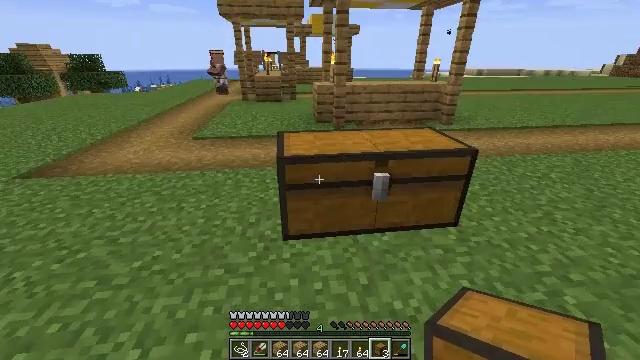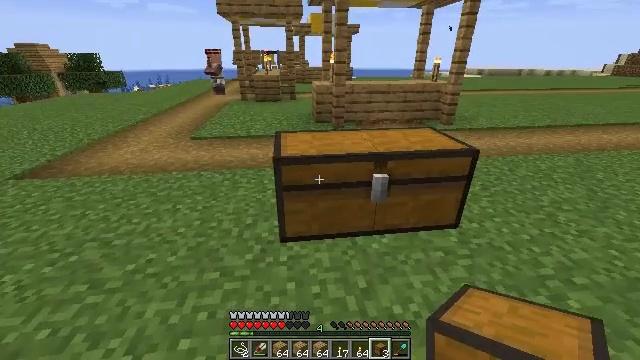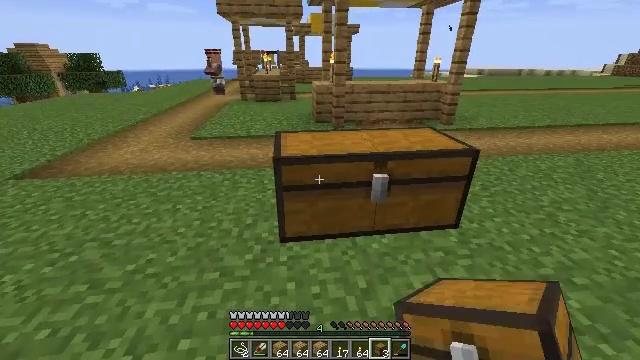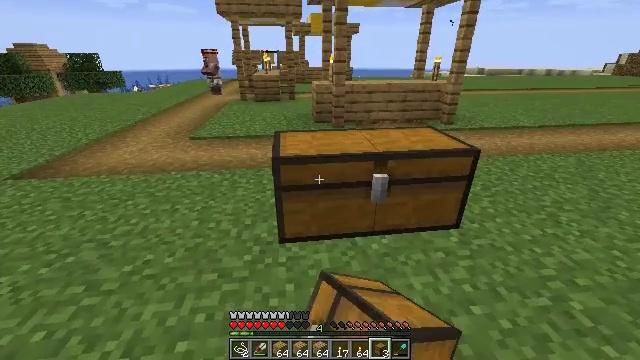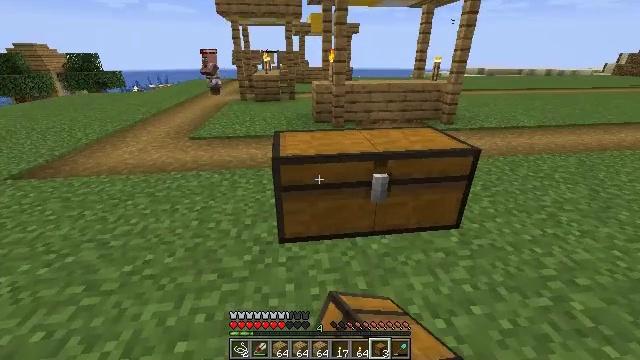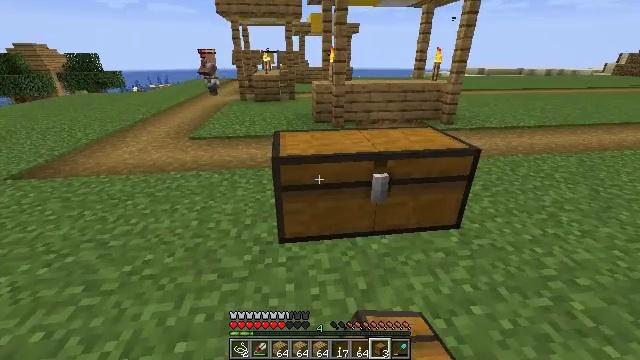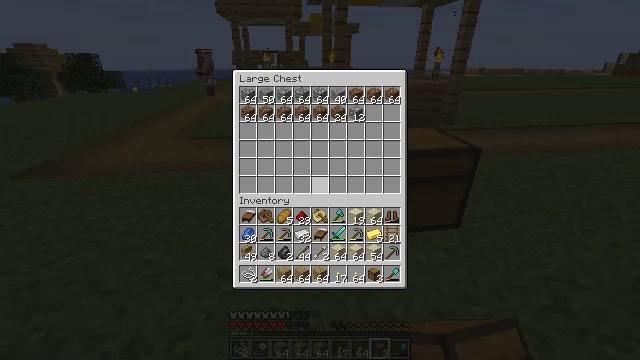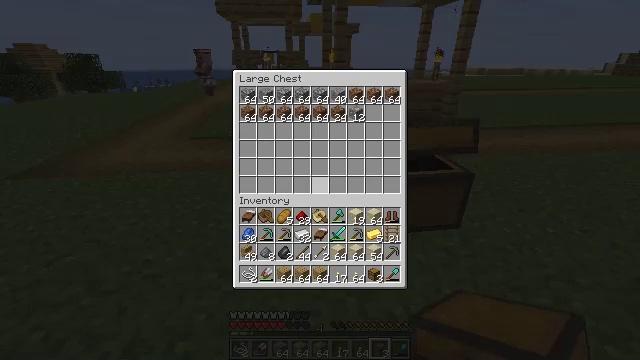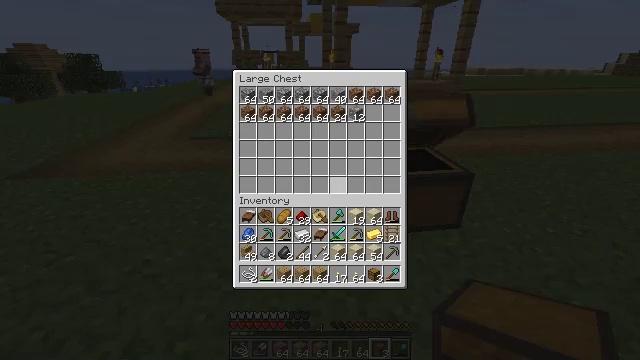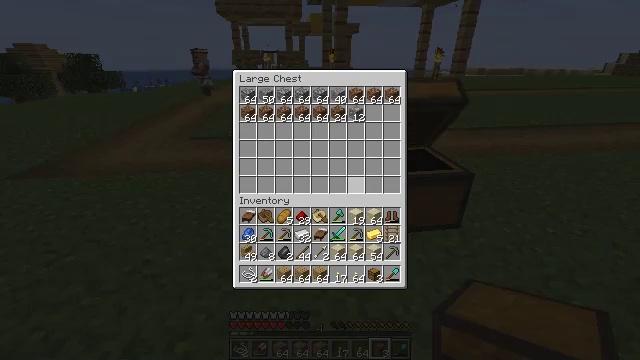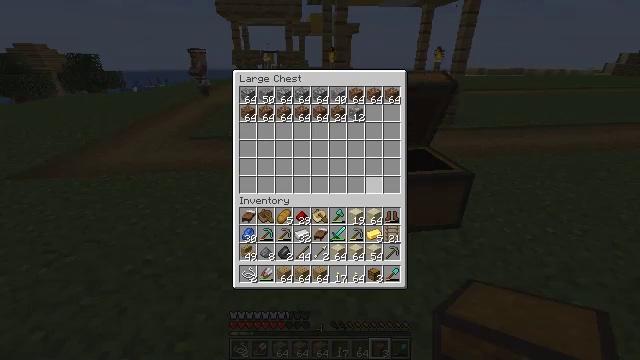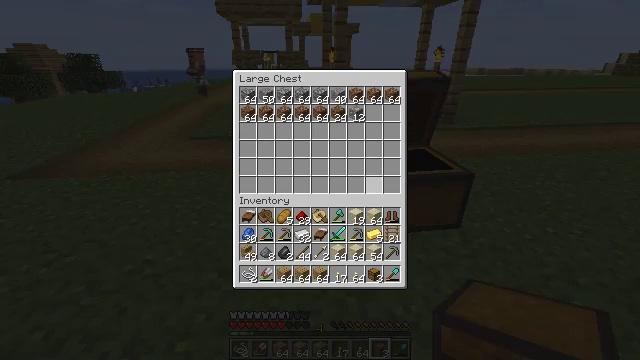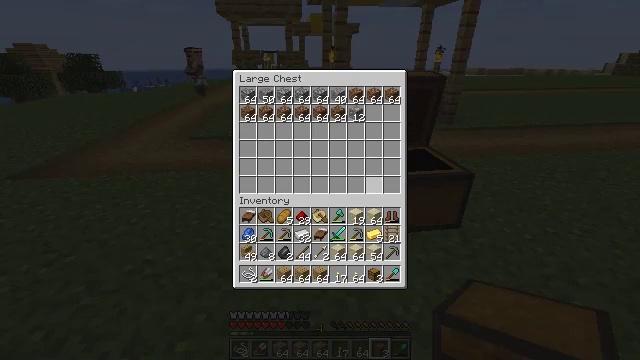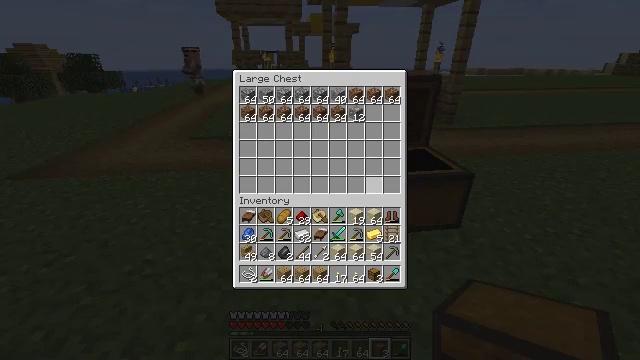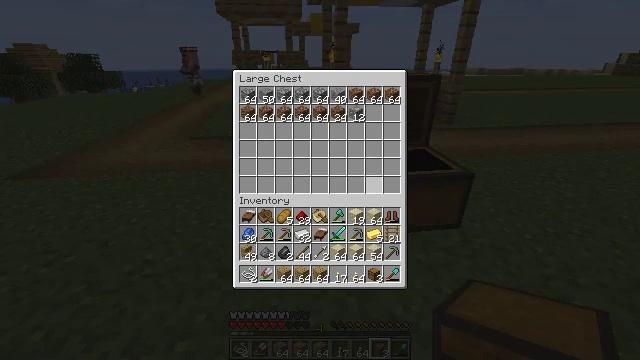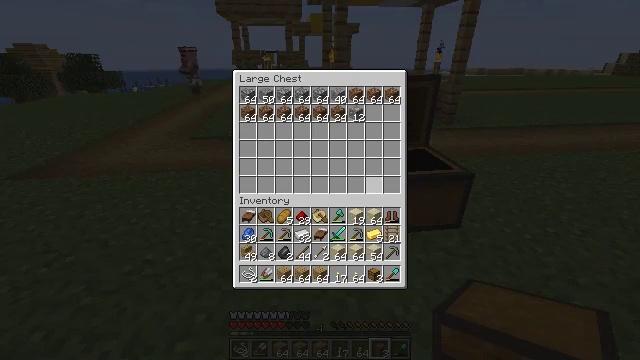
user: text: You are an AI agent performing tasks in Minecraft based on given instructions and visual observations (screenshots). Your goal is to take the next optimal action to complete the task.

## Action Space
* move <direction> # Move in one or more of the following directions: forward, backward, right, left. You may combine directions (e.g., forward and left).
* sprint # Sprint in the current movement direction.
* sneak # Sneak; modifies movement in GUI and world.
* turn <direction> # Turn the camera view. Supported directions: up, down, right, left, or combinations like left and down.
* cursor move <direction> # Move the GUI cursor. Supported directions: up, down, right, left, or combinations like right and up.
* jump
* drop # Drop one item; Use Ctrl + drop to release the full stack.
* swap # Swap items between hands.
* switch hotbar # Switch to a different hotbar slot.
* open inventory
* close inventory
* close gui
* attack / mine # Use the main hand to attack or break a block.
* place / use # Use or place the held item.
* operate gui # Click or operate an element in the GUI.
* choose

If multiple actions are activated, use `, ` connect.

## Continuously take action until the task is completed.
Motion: motion action
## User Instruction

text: Remove a brown bed from the inventory.
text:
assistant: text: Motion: use / place
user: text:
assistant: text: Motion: use / place
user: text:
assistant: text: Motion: use / place
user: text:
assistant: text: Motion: use / place
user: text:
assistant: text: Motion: no_op
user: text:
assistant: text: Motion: open gui
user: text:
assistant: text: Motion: no_op
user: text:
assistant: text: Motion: cursor move right
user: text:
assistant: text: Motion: cursor move right
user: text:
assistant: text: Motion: cursor move right
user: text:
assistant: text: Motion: sneak
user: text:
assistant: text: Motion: sneak
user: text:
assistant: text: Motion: sneak
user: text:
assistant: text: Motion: sneak
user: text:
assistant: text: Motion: sneak
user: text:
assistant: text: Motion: sneak, cursor move down
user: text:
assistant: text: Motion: sneak, cursor move right and down
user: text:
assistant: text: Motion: sneak
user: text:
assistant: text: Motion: sneak
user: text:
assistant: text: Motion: sneak
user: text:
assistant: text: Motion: sneak, cursor move down
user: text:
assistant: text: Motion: sneak, cursor move down
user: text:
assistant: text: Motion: sneak, cursor move left and down
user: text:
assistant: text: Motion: sneak
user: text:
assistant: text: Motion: sneak
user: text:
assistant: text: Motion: sneak
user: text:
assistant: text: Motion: sneak
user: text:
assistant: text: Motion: sneak
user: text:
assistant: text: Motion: sneak
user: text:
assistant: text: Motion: sneak